Field crop: maize
Growth stage: 2
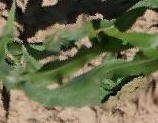
Species: maize